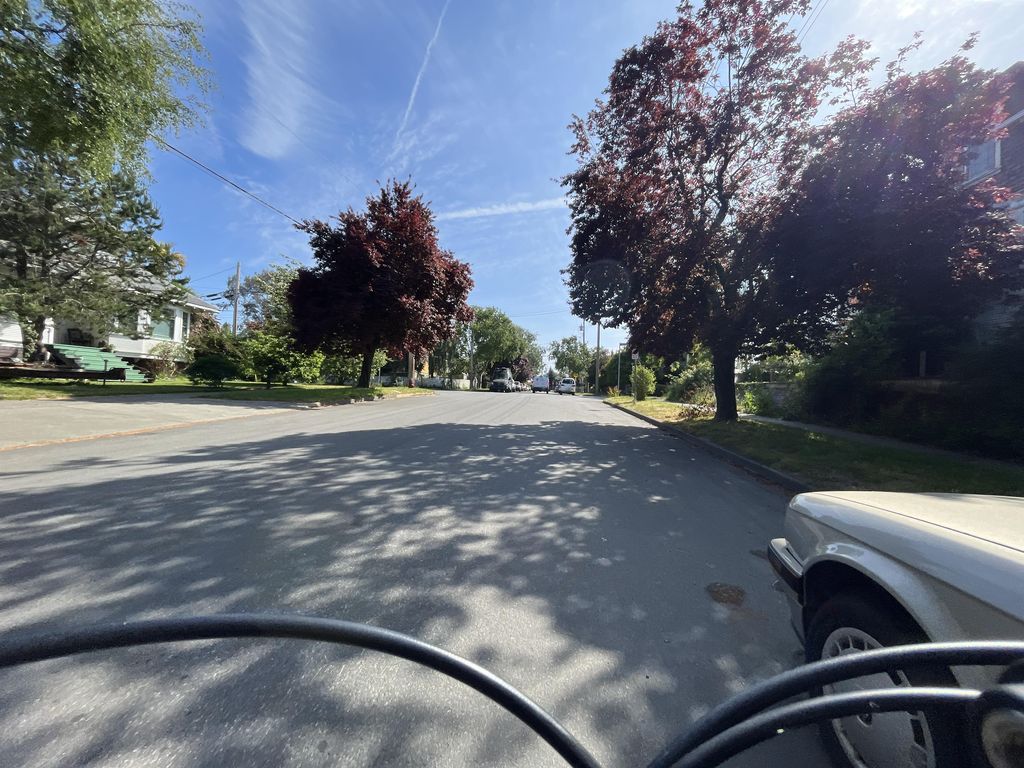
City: victoria